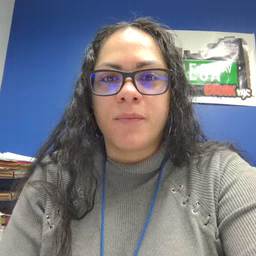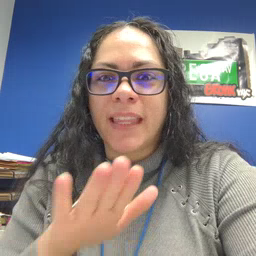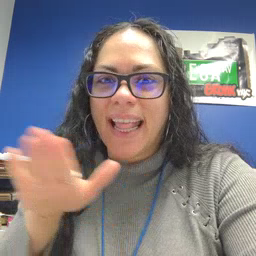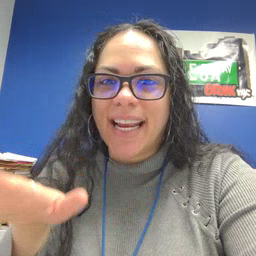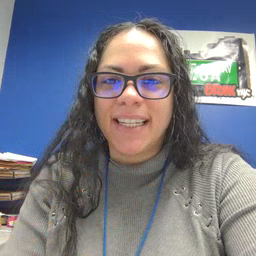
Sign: clean